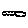
Label: cloud